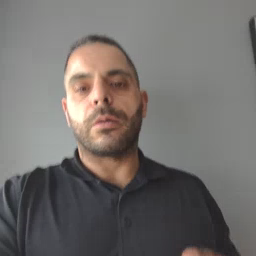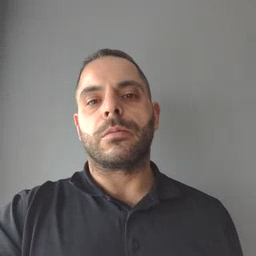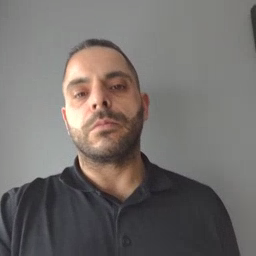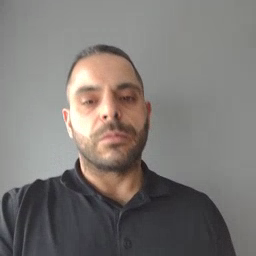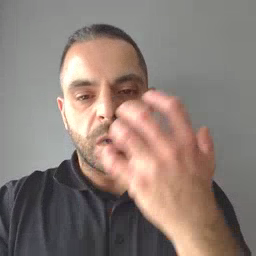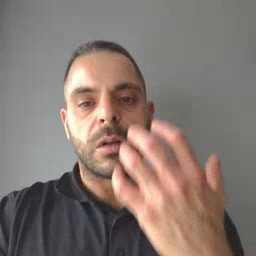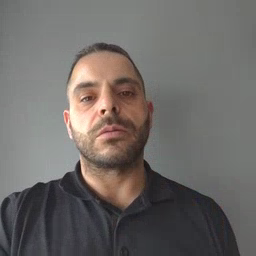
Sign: mad